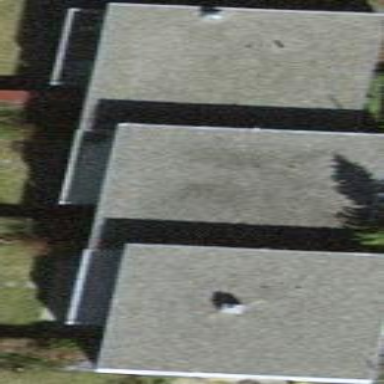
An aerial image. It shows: Terrace building with flat roof.